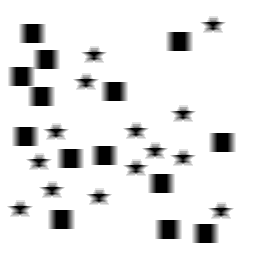
Squares: 14
Triangles: 0
Stars: 14
Total shapes: 28